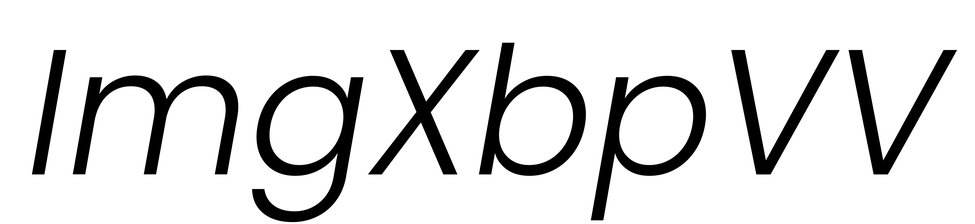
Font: Poppins-LightItalic